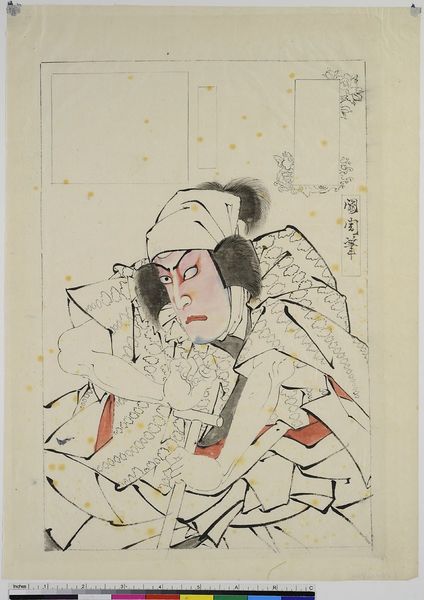
Künstler: Toyohara Kunichika
Standort: Hamburg
Institution: Museum für Kunst und Gewerbe Hamburg
Schlagwörter: hand, mann, stock, holzschnitt, japan, papier, farbe, linien, schriftzeichen, tusche, pinsel, china, zeit, schauspieler, skizzen, farbholzschnitt, verrückt, schauspielerin, tuschzeichnung, pinselzeichnung, samurai, kabuki, meiji, farbkeil